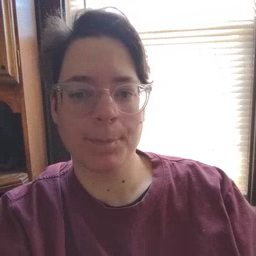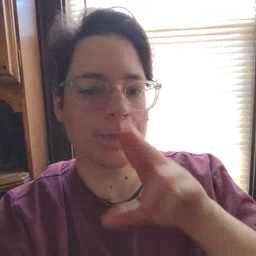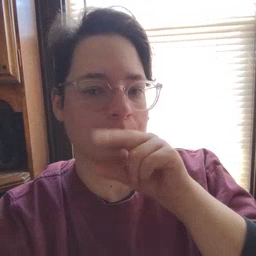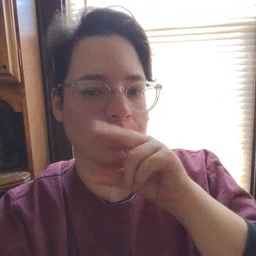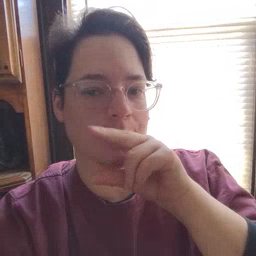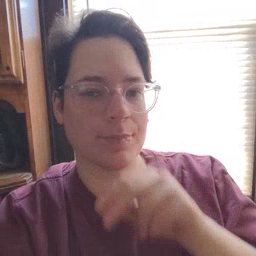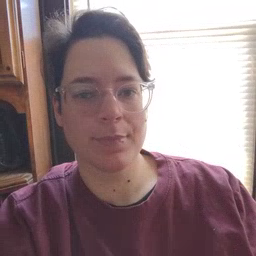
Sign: duck